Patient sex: M
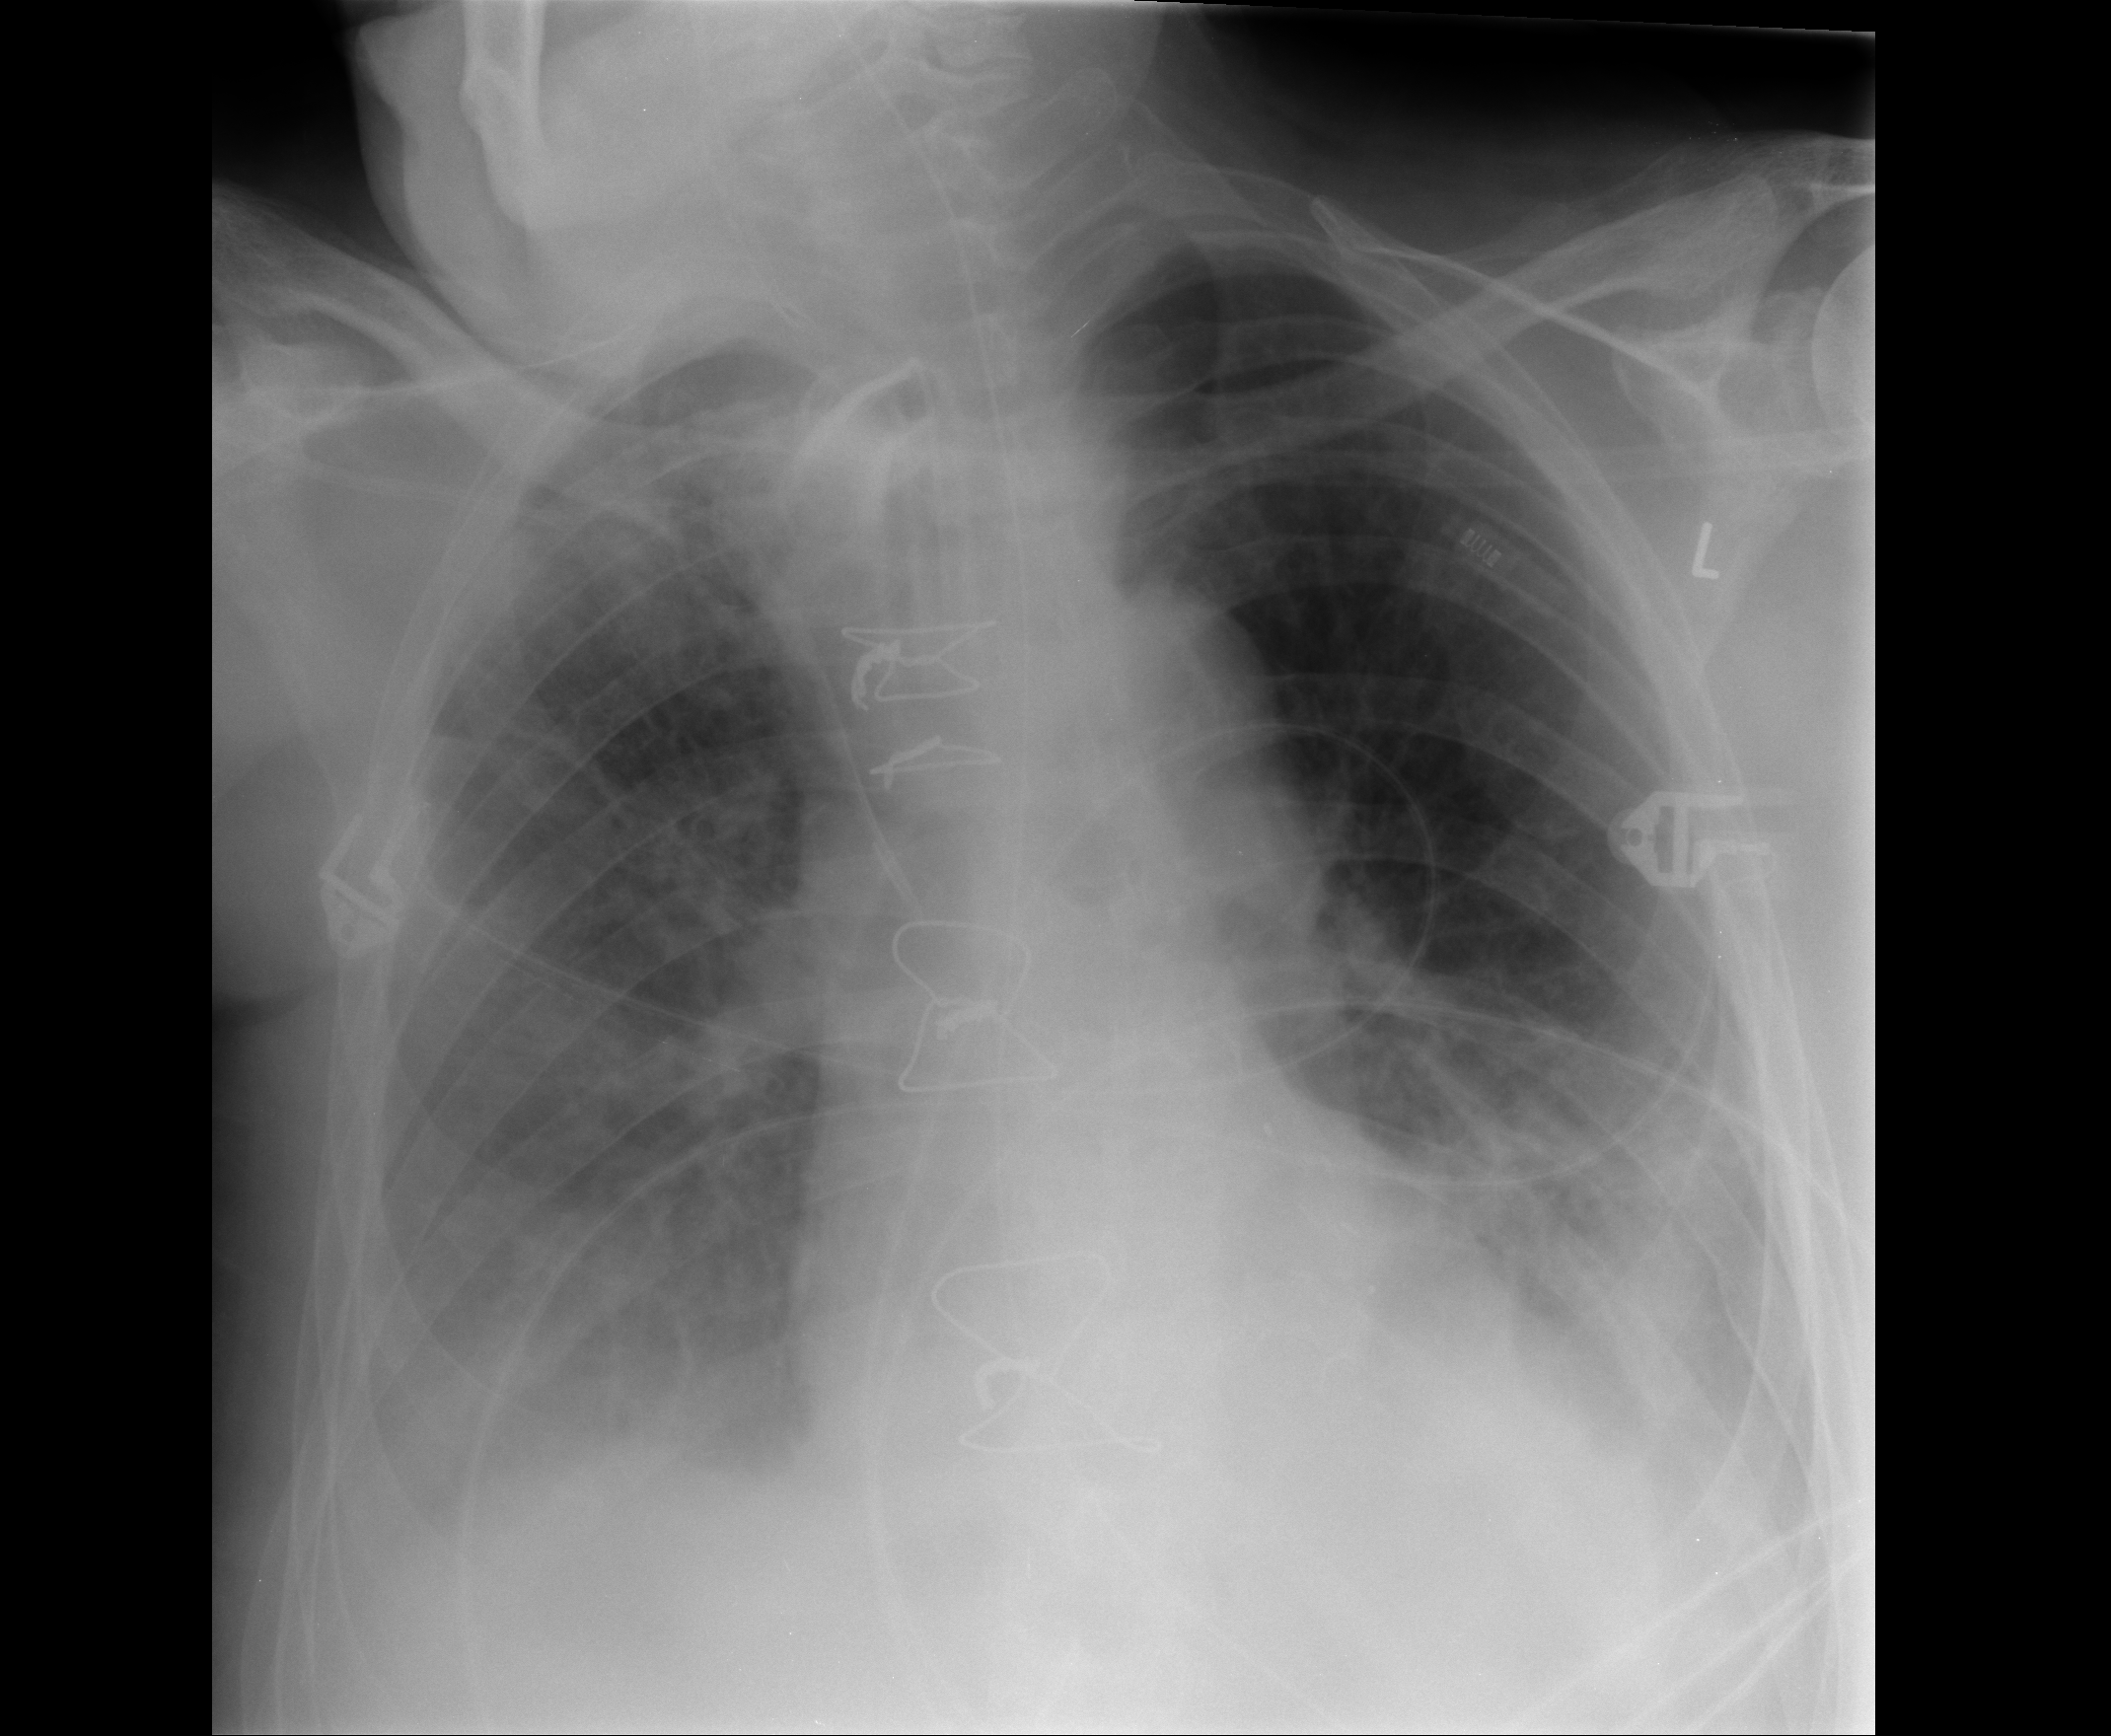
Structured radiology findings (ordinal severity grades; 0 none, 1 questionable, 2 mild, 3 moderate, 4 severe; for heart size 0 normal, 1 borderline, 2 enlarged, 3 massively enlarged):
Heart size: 0
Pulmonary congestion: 2
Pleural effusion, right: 2
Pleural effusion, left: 2
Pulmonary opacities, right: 2
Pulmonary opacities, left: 2
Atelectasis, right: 3
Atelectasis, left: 2